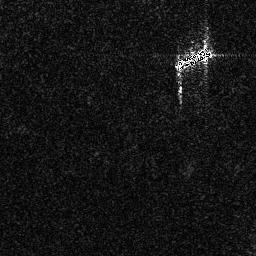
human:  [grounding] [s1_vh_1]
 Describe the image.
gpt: In the satellite image, there is  <ref>1 medium ship </ref> <box>[[67, 17, 83, 28, 0]]</box> located at top right.